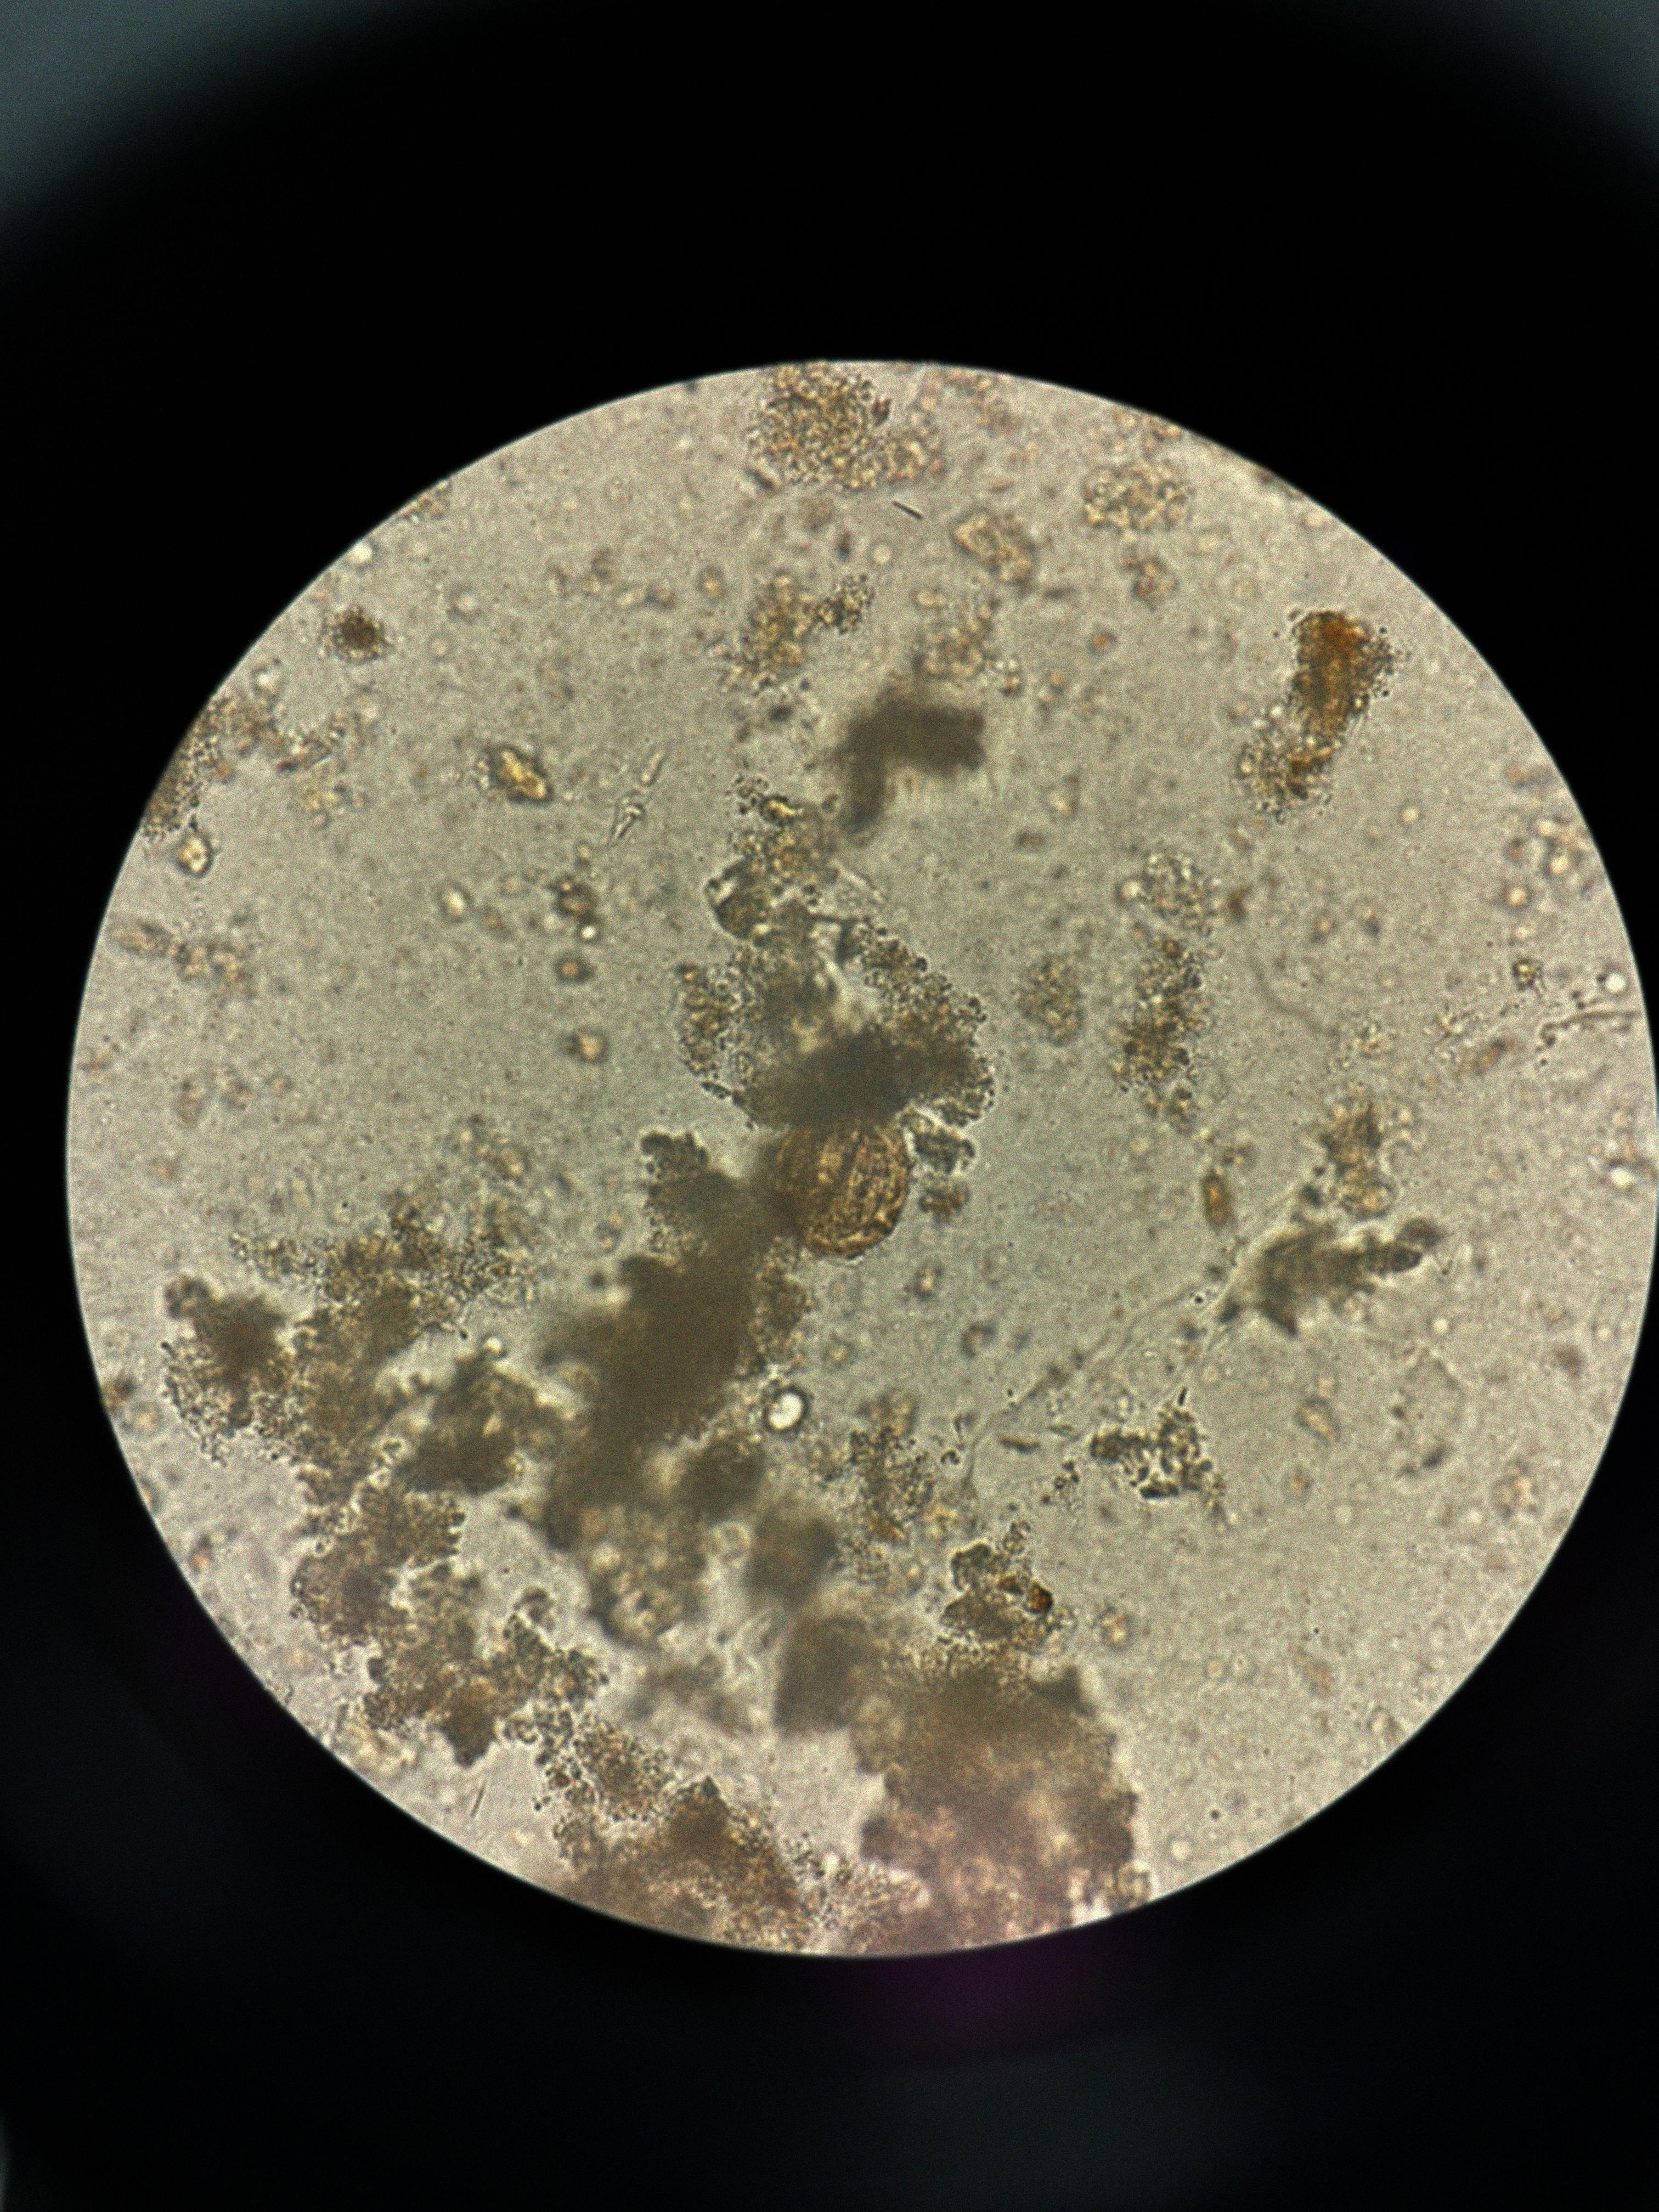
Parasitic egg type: Ascaris lumbricoides